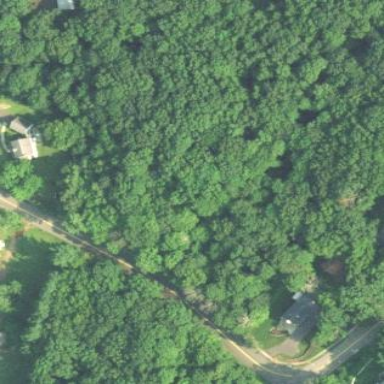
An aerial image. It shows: Nature reserve within woodland area.